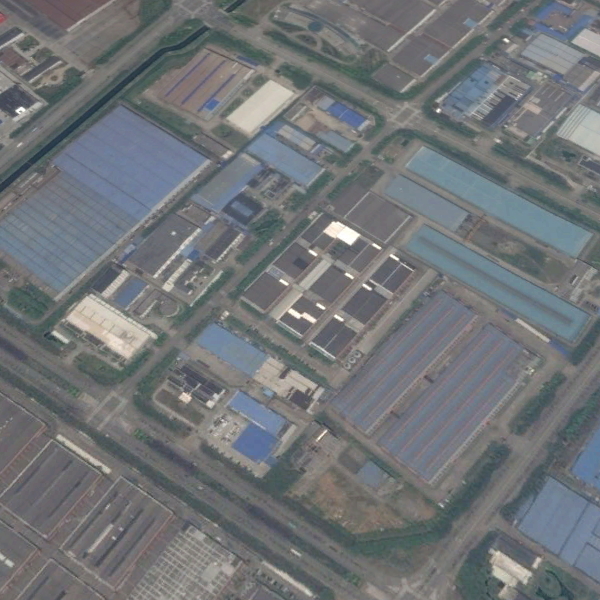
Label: Industrial